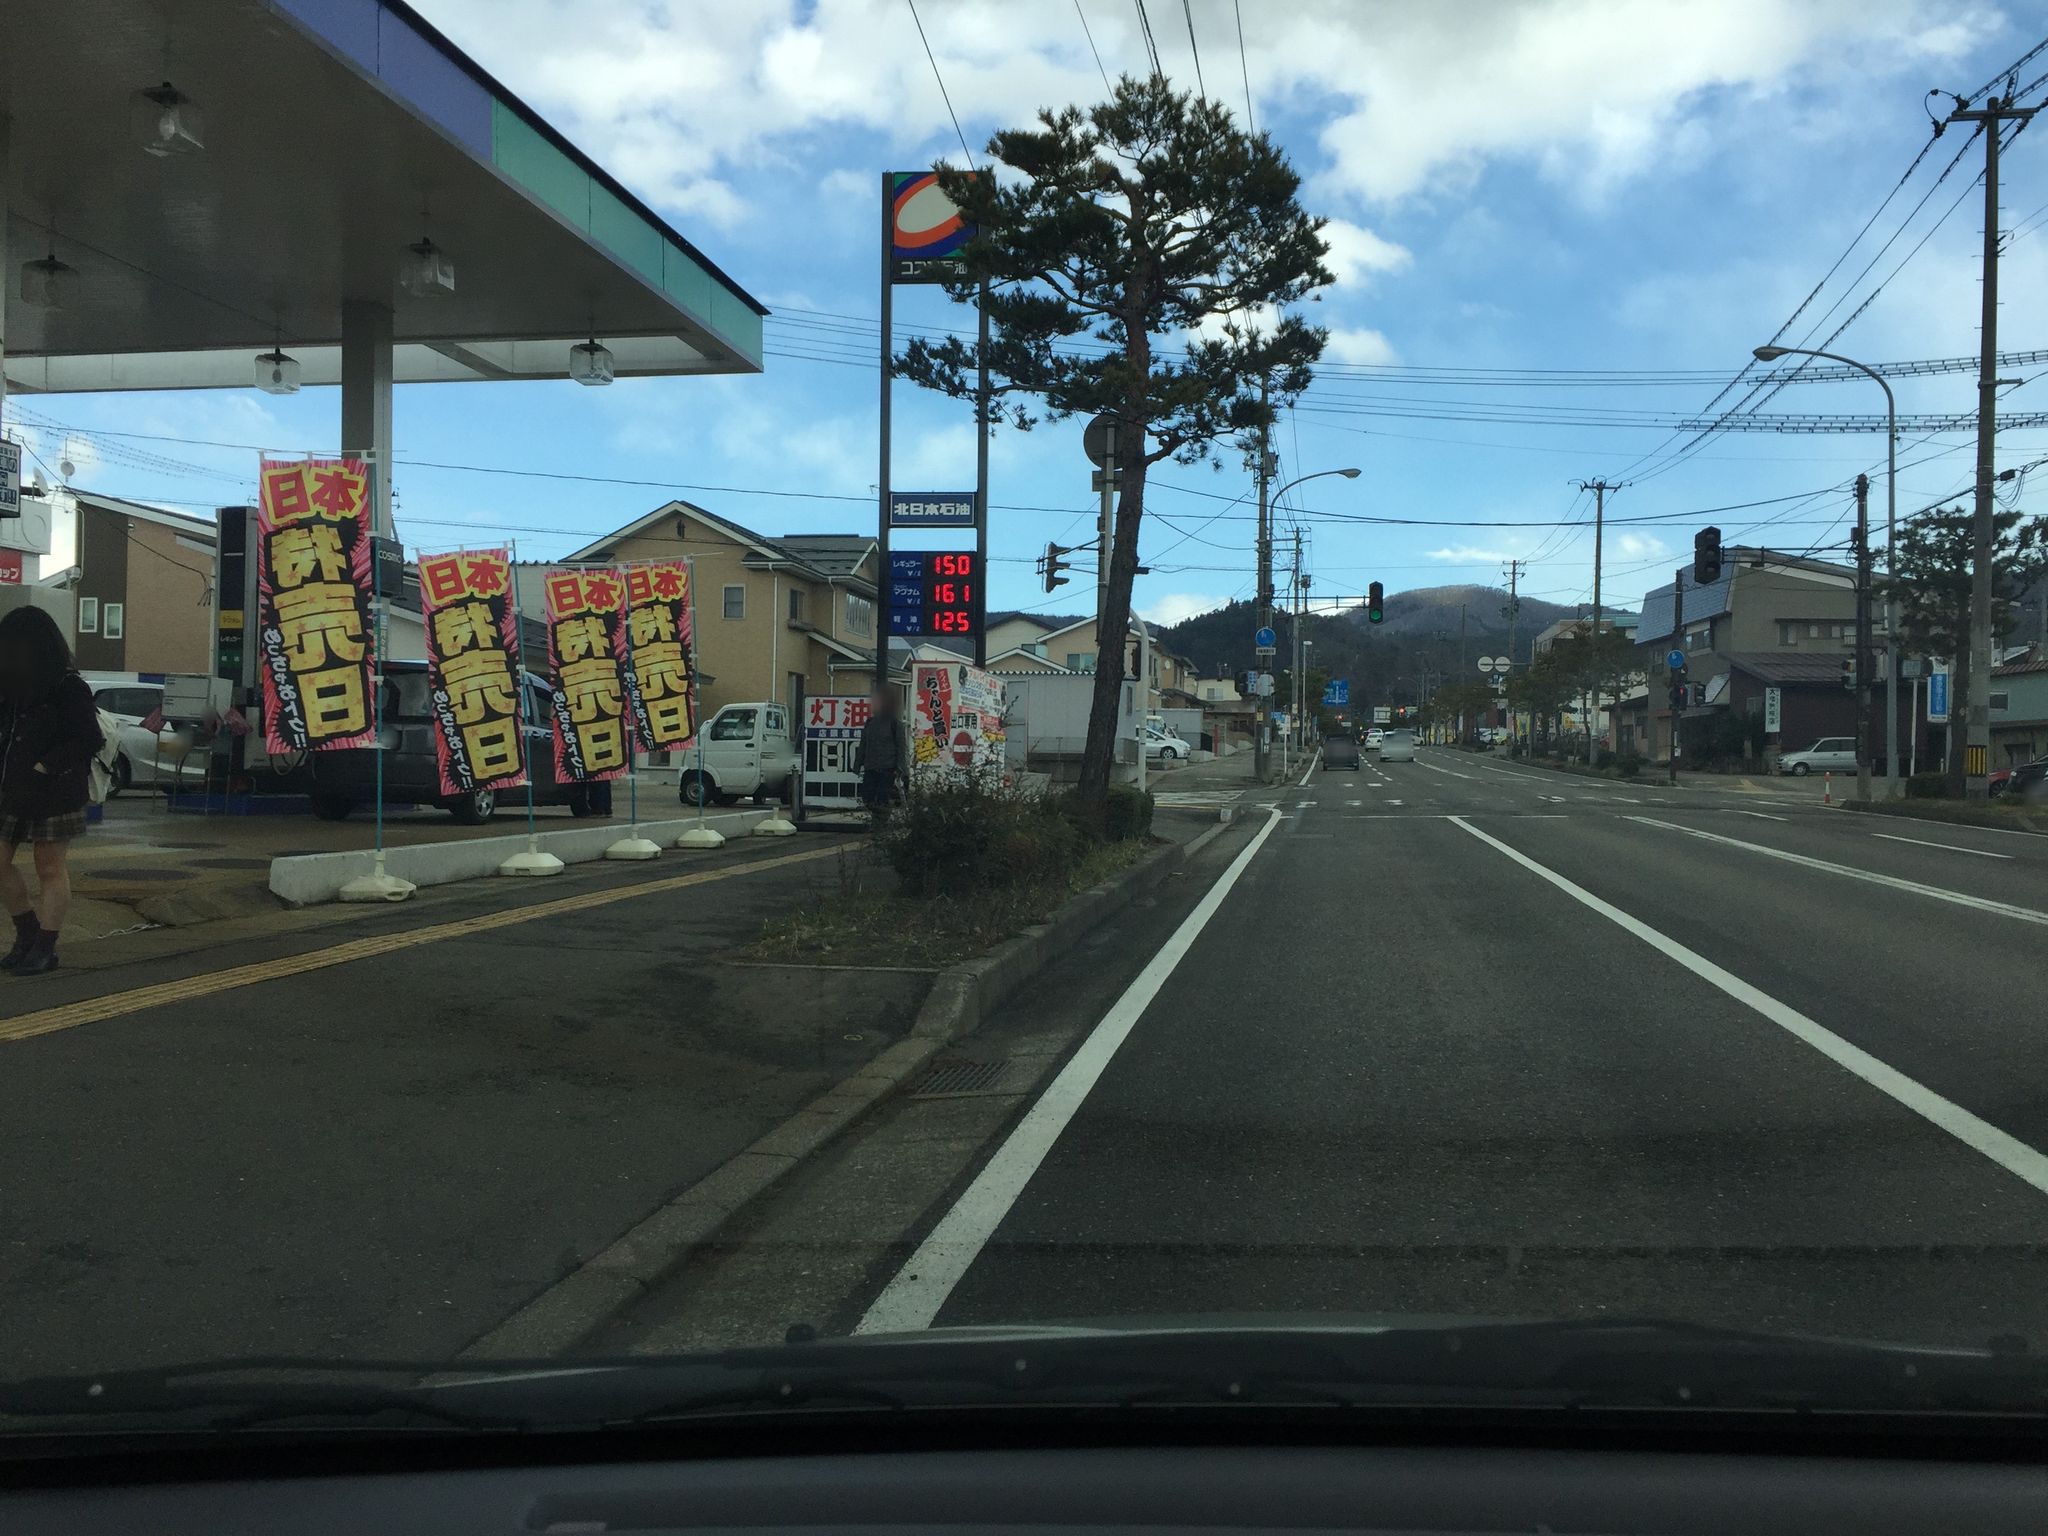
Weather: cloudy
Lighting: day
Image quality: good
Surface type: driving surface
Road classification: footway
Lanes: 4.0
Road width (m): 3
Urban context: urban centre
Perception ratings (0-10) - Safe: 1.01, Lively: 4.14, Beautiful: 1.86, Boring: 2.37, Depressing: 4.31, Wealthy: 1.07